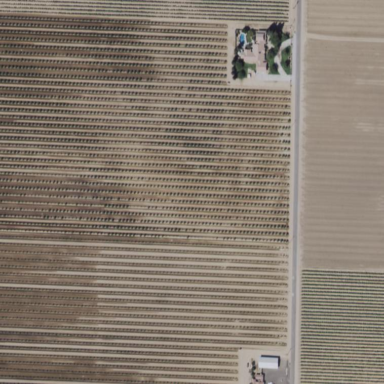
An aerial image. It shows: Vineyard growing grapes.